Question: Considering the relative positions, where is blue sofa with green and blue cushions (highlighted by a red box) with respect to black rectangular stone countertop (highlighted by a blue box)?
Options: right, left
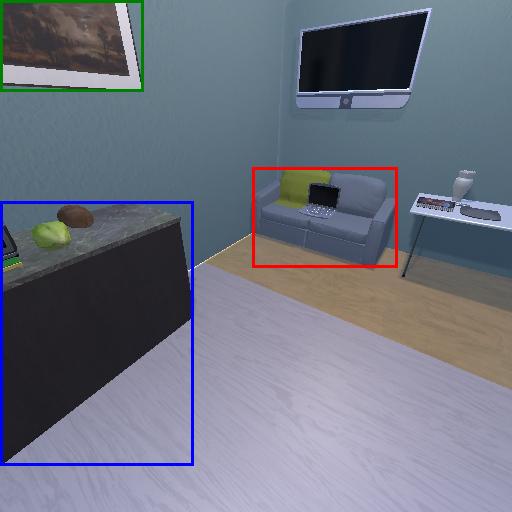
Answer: right